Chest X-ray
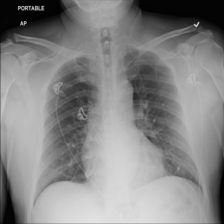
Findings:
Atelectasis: negative
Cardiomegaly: negative
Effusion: negative
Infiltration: negative
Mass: negative
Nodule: negative
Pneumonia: negative
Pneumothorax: negative
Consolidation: negative
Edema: negative
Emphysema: negative
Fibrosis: negative
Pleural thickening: negative
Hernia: negative